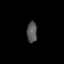
Tissue: lung
Cell type: Epithelial cells
Senescence score: 0.1998
Nuclear area (px): 210
Mean DAPI intensity: 85.957